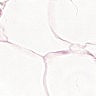
Metastatic tissue present: no